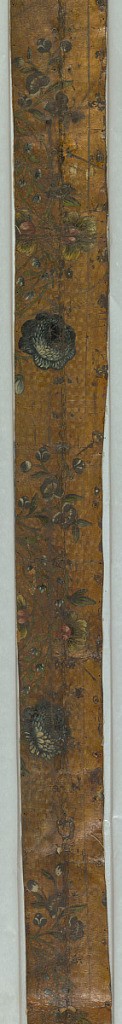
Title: Sidewall
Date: ca. 1750
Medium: Leather, stamped, silvered, painted
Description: Diapered field, varnished silver. Rococo vine, in green, with flowers in red and blue.